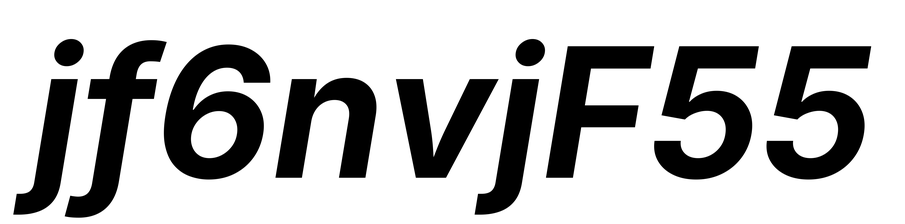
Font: Inter-Italic_Bold_Italic